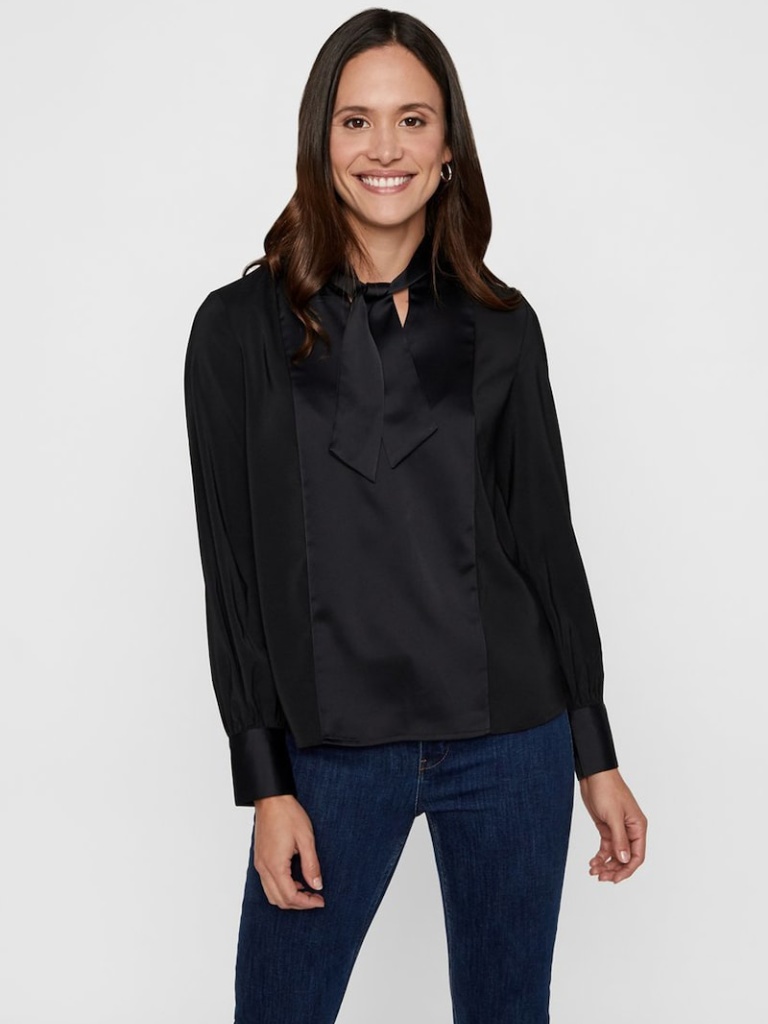
silk loose a long-sleeved with the sleeves down hip length Untucked tie blouse